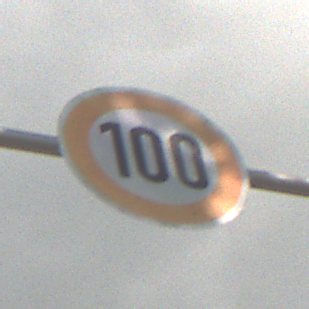
Verkehrszeichen: Geschwindigkeit100
Umgebung: Outdoor, RoadRail
Tageszeit: Midday
Wetter: PartlyCloudy
Licht: Natural
Jahreszeit: NotSpecified
Kontrast: HighContrast